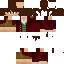
A male human skin with medium skin, wearing brown long hair dressed in a red hoodie and red pants, featuring a closed mouth.